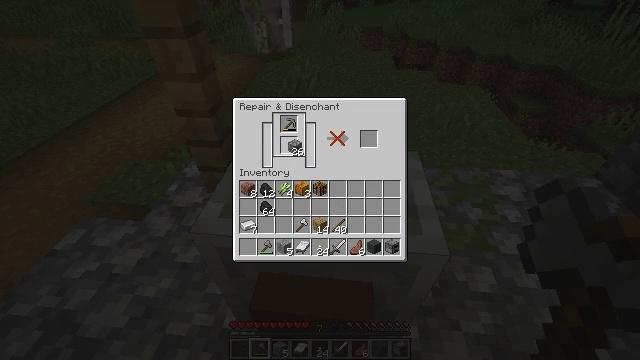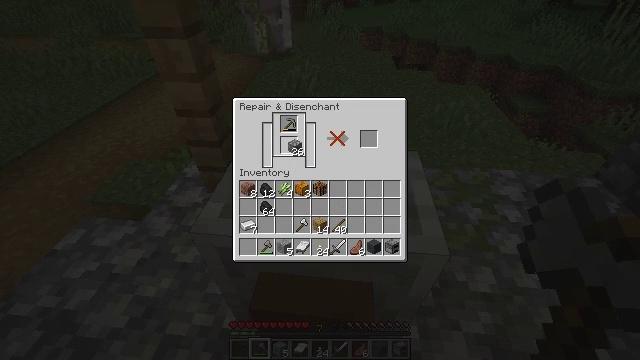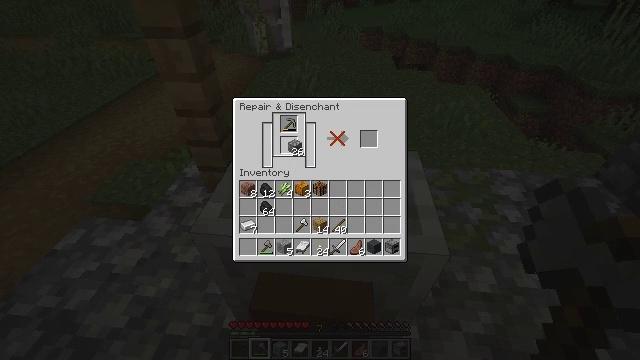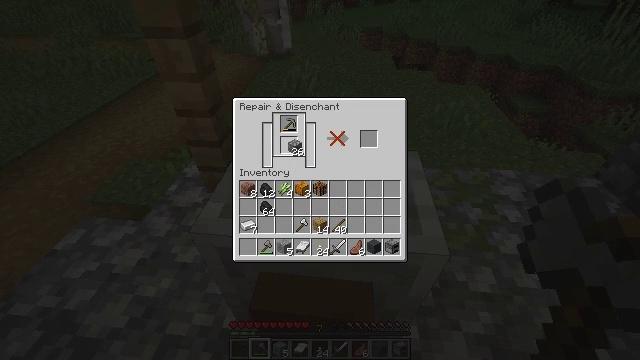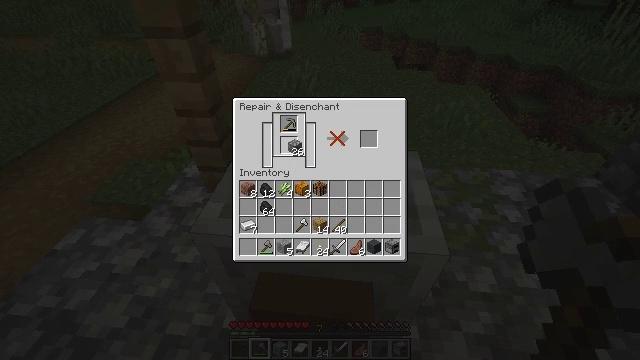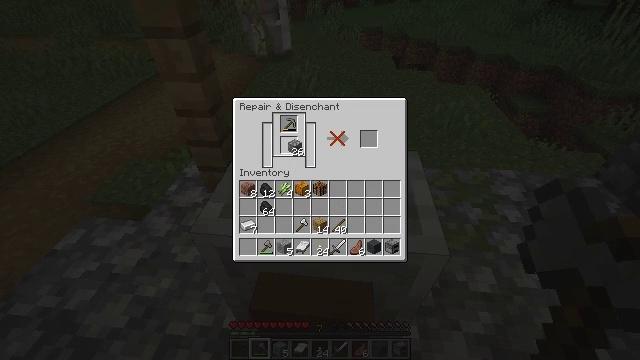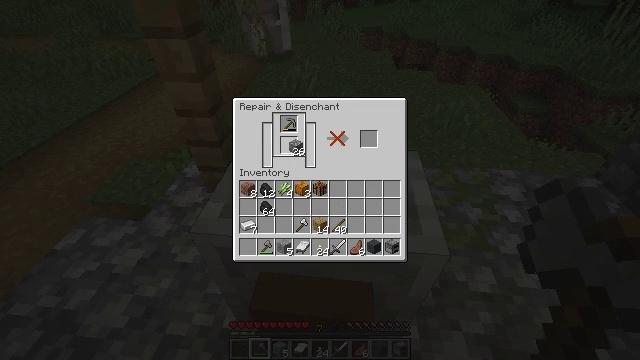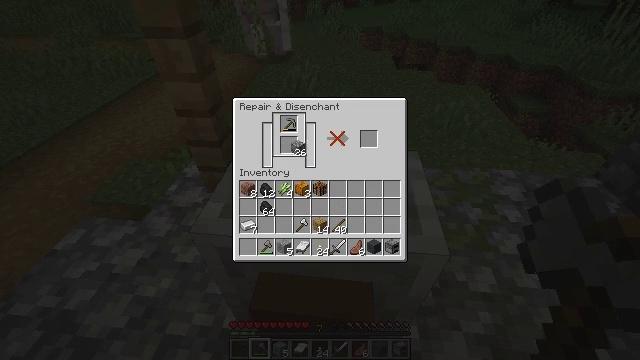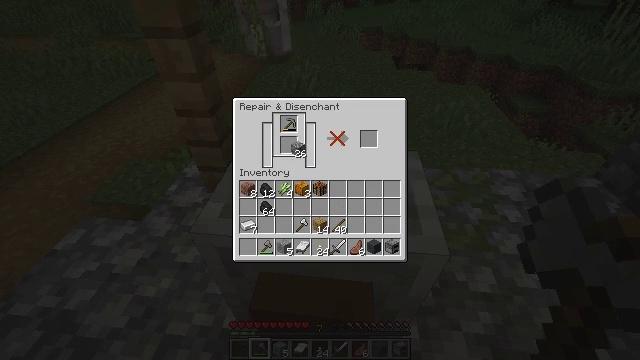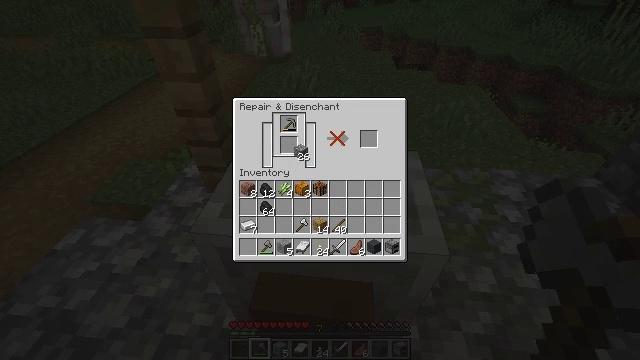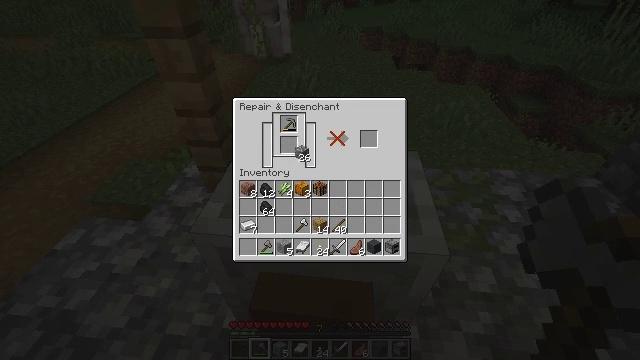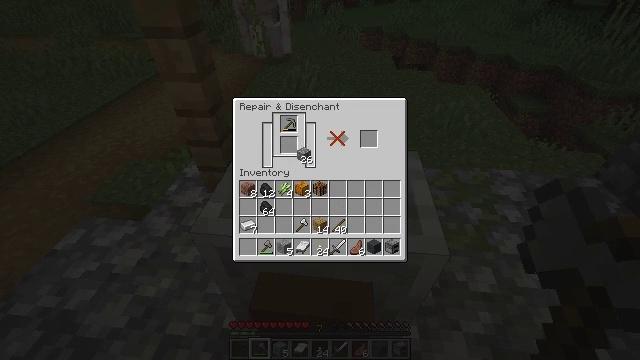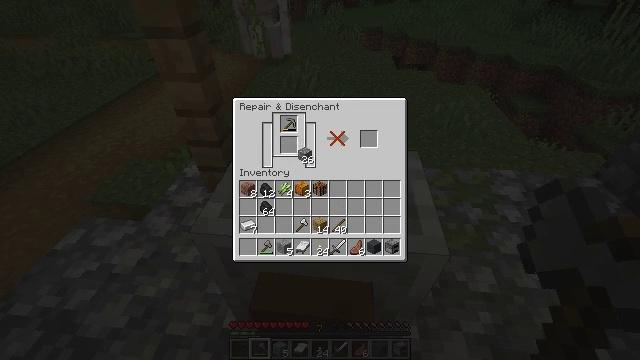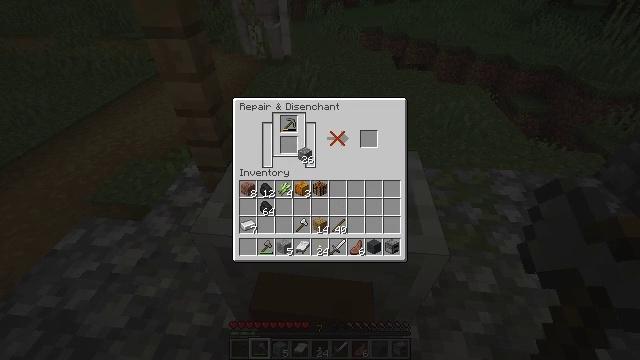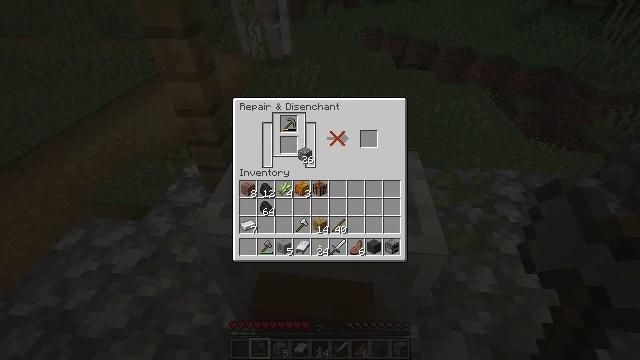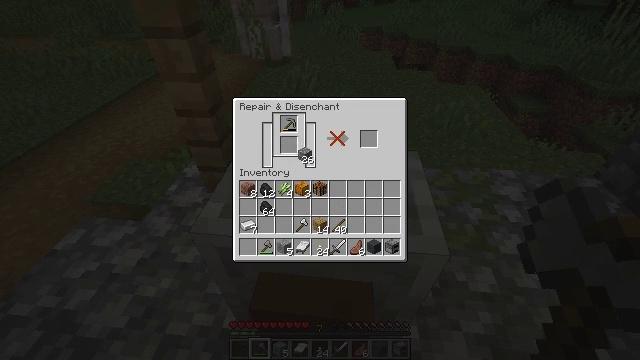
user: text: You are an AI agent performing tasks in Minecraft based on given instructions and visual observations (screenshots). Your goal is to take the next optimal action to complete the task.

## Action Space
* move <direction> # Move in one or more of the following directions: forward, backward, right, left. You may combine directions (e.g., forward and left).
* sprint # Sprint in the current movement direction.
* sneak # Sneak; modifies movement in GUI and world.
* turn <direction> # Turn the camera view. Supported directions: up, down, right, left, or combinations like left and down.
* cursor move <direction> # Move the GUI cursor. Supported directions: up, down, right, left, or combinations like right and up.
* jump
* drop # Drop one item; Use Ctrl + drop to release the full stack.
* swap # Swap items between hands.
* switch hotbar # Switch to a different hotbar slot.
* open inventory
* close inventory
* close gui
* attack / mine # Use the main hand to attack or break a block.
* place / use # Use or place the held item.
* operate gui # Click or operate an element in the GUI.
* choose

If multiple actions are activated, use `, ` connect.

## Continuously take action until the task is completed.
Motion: motion action
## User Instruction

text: Collect clay by holding down the left mouse button.
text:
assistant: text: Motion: no_op
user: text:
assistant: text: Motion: no_op
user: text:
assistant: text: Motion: no_op
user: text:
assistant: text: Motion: no_op
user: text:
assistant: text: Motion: no_op
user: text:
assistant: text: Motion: no_op
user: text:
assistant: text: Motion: no_op
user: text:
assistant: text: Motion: no_op
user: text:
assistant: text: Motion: no_op
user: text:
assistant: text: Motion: no_op
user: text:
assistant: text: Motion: no_op
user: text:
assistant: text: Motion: no_op
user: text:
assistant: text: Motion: no_op
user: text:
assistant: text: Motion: no_op
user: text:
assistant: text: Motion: no_op
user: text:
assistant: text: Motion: no_op
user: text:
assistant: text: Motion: no_op
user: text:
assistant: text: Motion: no_op
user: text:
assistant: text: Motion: no_op
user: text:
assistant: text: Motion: no_op
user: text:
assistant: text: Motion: no_op
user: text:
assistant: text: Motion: operate gui
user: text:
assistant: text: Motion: operate gui
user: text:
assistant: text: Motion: operate gui
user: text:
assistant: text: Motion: no_op
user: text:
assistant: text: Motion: no_op
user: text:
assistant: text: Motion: no_op
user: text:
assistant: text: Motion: no_op
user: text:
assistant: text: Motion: no_op
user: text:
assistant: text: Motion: no_op